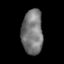
Tissue: skin
Cell type: Epithelial cells
Senescence score: 0.2123
Nuclear area (px): 922
Mean DAPI intensity: 120.203